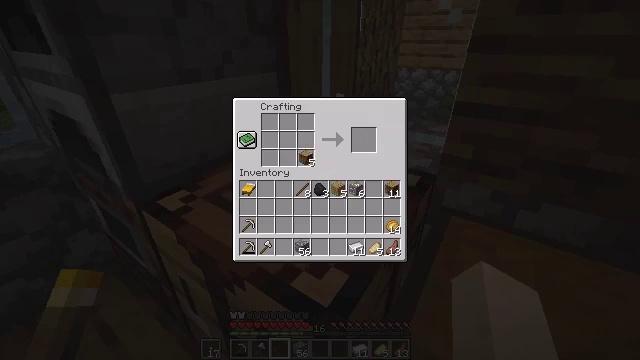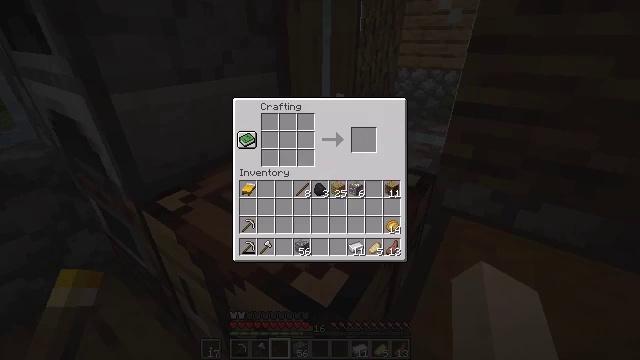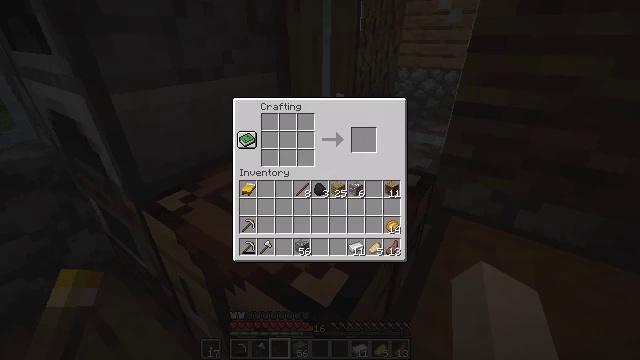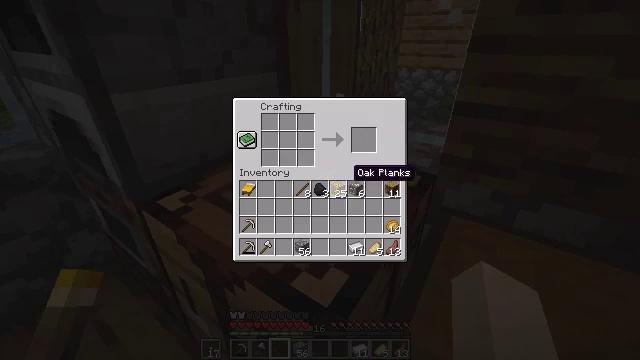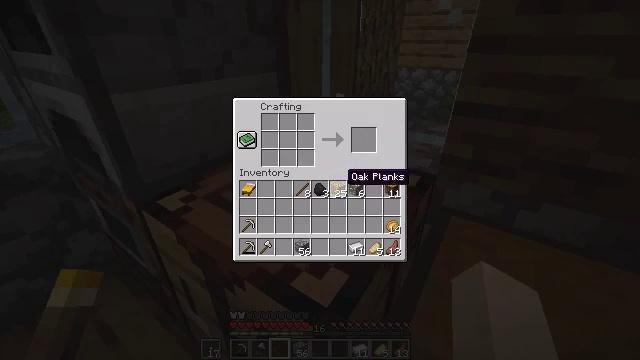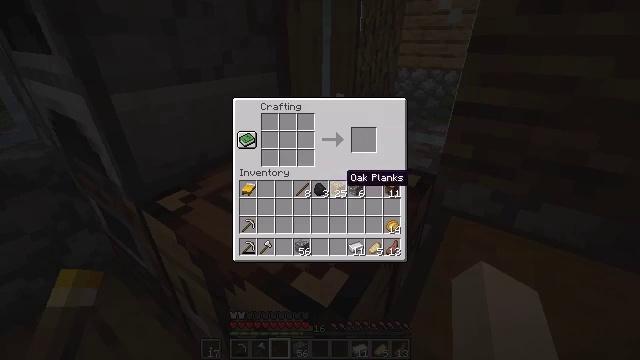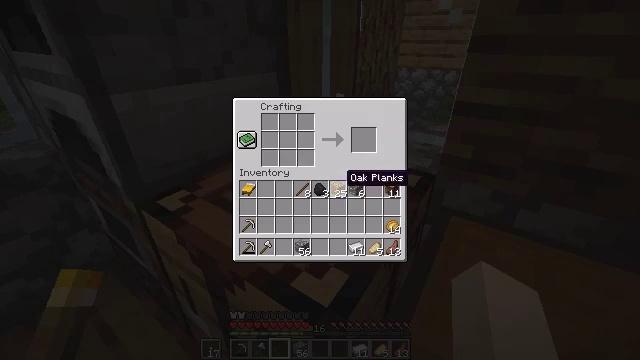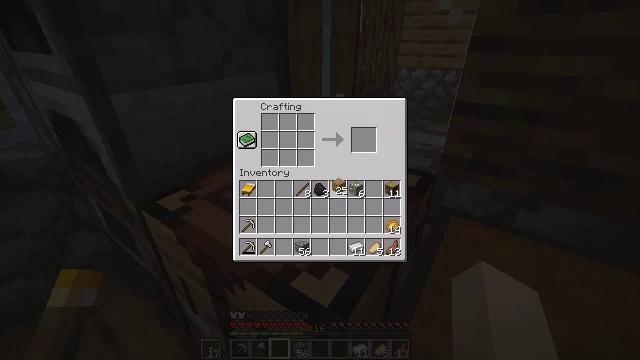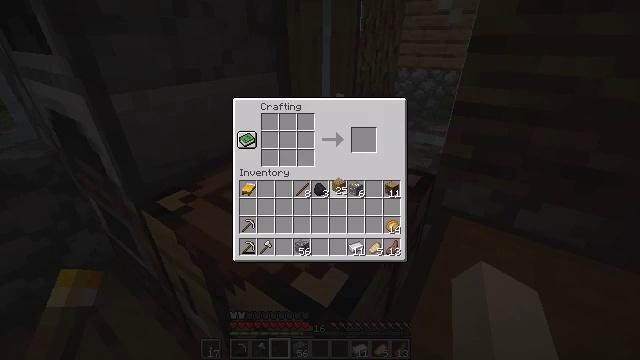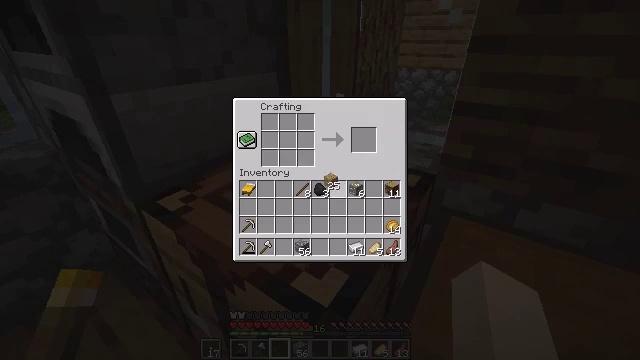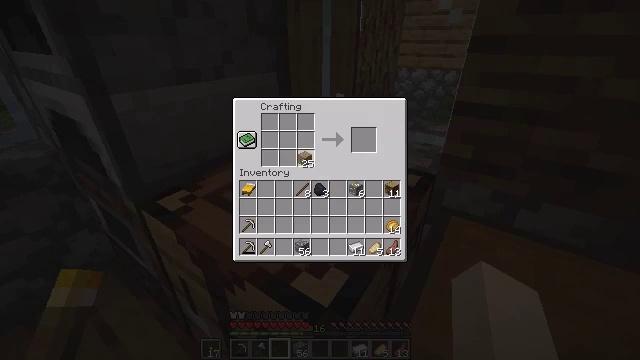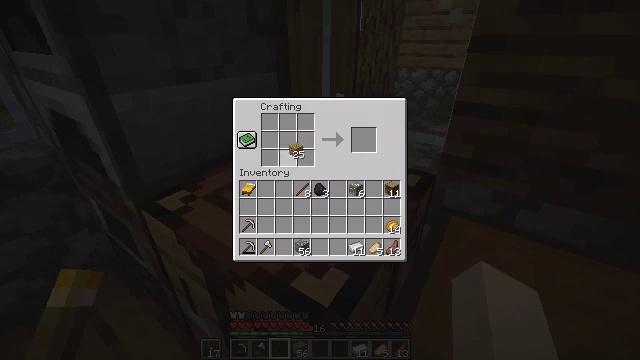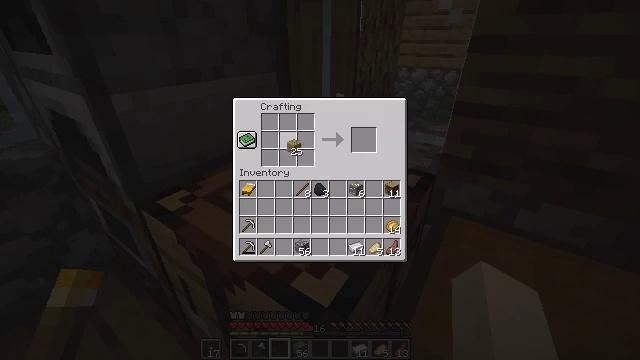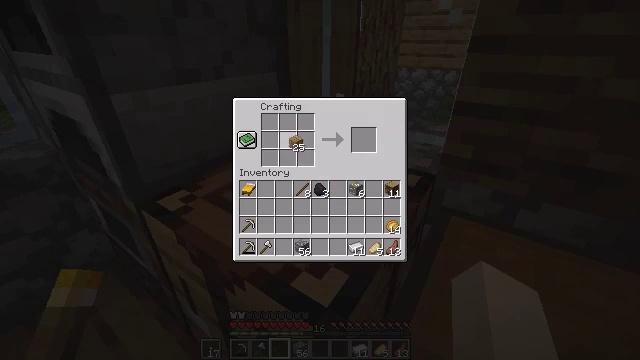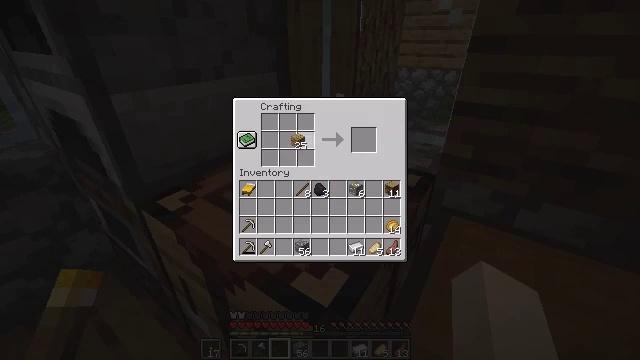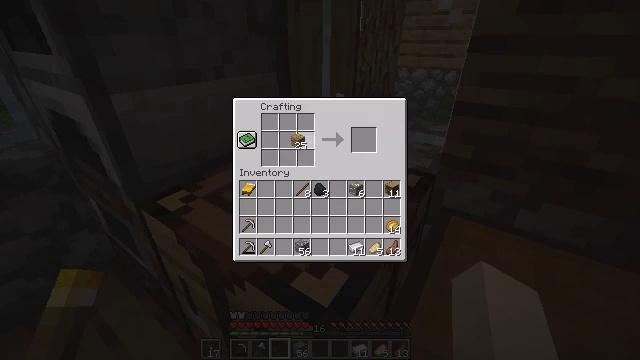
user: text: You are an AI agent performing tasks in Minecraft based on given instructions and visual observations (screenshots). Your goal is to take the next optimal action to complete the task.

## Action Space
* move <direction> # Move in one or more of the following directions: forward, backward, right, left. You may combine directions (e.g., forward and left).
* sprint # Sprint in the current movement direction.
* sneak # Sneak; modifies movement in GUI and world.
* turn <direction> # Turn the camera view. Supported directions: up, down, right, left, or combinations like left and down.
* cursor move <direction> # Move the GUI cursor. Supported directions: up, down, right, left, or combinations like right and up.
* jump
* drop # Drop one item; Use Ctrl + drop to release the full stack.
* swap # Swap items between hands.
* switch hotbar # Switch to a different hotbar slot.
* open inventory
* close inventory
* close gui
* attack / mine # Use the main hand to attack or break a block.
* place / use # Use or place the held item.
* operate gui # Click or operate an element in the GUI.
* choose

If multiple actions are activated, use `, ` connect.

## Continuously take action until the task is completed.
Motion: motion action
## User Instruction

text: Combine materials on the crafting table to create a smithing table.
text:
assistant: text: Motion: open gui
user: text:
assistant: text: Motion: no_op
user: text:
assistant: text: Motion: no_op
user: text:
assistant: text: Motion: no_op
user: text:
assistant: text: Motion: no_op
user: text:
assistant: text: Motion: no_op
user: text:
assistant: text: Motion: operate gui
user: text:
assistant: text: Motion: operate gui
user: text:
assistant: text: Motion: cursor move left
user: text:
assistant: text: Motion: cursor move left and up
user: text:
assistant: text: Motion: cursor move left and up
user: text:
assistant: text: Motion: no_op
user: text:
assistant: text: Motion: no_op
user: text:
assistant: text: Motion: no_op
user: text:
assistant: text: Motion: choose
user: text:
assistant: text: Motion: choose
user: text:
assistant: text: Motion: choose
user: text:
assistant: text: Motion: choose
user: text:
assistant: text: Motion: choose
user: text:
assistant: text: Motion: cursor move down, choose
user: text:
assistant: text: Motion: choose
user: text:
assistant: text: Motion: choose
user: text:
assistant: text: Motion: choose
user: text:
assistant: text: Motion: choose
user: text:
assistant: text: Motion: choose
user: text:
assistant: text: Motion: choose
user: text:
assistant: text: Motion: choose
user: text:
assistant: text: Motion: choose
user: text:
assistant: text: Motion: choose
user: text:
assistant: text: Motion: choose